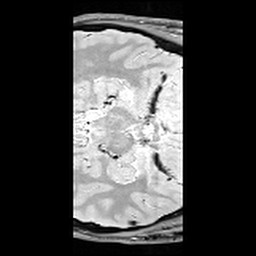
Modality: T1w
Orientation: axial
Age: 30
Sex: female
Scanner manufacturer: siemens
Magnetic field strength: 3 T
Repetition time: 6.5 s
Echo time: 0.016 s